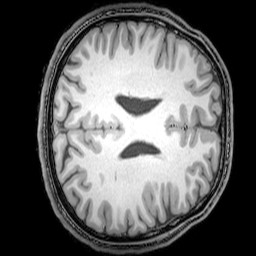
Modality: T1w
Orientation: axial
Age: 23
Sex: male
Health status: healthy
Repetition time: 0.081 s
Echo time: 0.037 s